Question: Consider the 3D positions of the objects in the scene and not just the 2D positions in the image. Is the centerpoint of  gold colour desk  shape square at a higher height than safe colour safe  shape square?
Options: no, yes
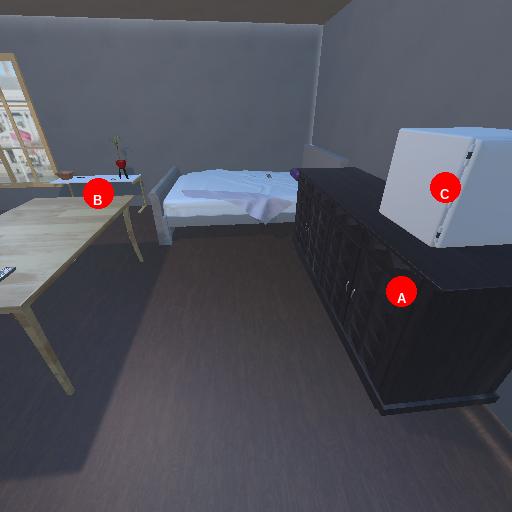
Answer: no